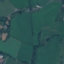
Land use / land cover: Pasture